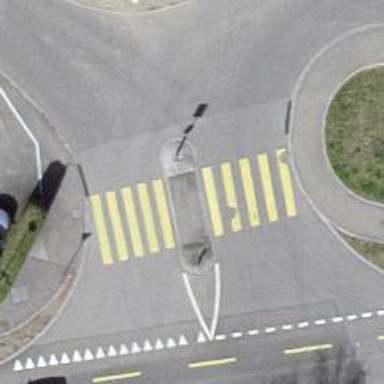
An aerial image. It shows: Zebra crossing on the road.